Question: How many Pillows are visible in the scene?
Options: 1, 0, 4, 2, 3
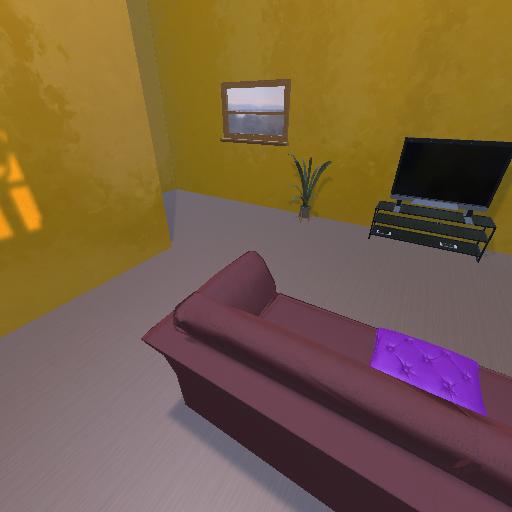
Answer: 1